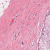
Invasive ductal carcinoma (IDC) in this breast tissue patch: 0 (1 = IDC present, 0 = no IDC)